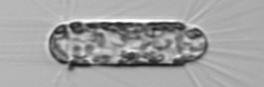
Label: Corethron_hystrix